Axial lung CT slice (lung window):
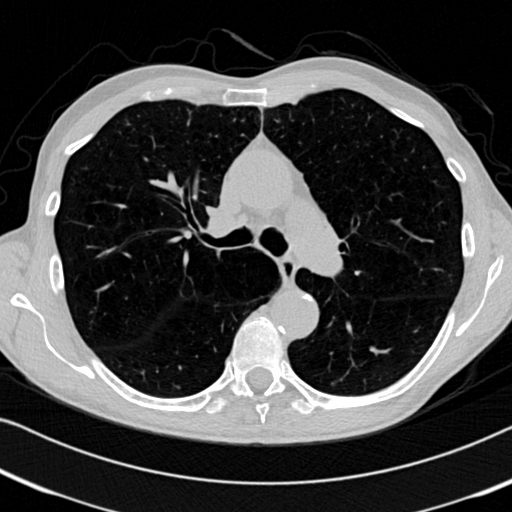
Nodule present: no